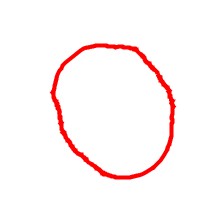
Shape: circle